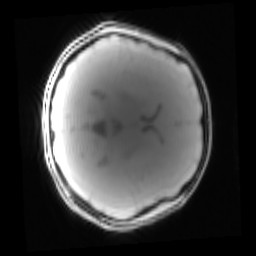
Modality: PDw
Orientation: axial
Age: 22
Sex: female
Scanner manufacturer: siemens
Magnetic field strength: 3 T
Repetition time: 0.25 s
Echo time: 0.00103 s